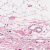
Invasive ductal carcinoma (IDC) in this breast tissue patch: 0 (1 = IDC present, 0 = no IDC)